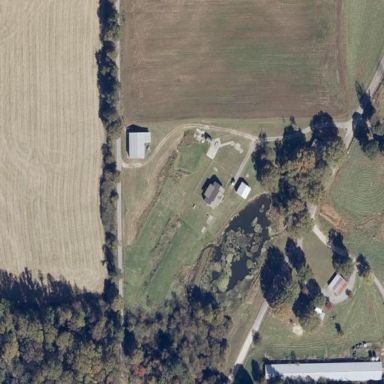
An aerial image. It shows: Farm auxiliary building.